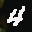
Label: 4